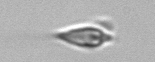
Label: Oxytoxum